Question: I have following table:

Actually this is a table in which Payment mode is in one '<tr>'
Graph in another '<tr>'
and Grid in the same '<tr>' in another '<td>'
I just wanted to remove extra space between grid and table border.
For this i seted of grid to different widths, but space always comes along with it. (As i have mentioned in Red mark).
How can i remove that space?
Please help me.
For more clarity below is code for my table structure:
'''
<table cellpadding="0" cellspacing="0" width="25%">
<tr>
<td align="left" class="NormalText" colspan="2" style="font-weight: bold">
By Payment mode
</td>
</tr>
<tr>
<td align="left" style="width: 30%" valign="top">
<asp:Label ID="LblChartMonthTransPaywise" runat="server"></asp:Label>
</td>
<td align="left" valign="top" >
<asp:GridView ID="GrdChartMonthTransPaywise" runat="server" AutoGenerateColumns="false"
CellPadding="2" CellSpacing="2" ShowFooter="true" ShowHeader="false" Width="100%">
<RowStyle CssClass="NormalText" VerticalAlign="Top" />
<Columns>
<asp:TemplateField>
<ItemTemplate>
<%#Eval("PaymentMode")%>
</ItemTemplate>
<FooterTemplate>
Total:
</FooterTemplate>
<FooterStyle CssClass="NormalText" Font-Bold="true" HorizontalAlign="Right" />
<ItemStyle Width="40%" />
</asp:TemplateField>
<asp:TemplateField>
<ItemTemplate>
<asp:Label ID="LblAmt" runat="server" CssClass="NormalText"></asp:Label>
</ItemTemplate>
<ItemStyle HorizontalAlign="Right" Width="30%" />
<FooterTemplate>
<asp:Label ID="LblFootAmt" runat="server" CssClass="NormalText" Font-Bold="true"></asp:Label>
</FooterTemplate>
<FooterStyle HorizontalAlign="Right" Width="30%" />
</asp:TemplateField>
<asp:TemplateField>
<ItemTemplate>
<asp:Label ID="LblAmtPercentage" runat="server" CssClass="NormalText"></asp:Label>
</ItemTemplate>
<ItemStyle HorizontalAlign="Right" />
</asp:TemplateField>
</Columns>
</asp:GridView>
</td>
</tr>
</table>
'''
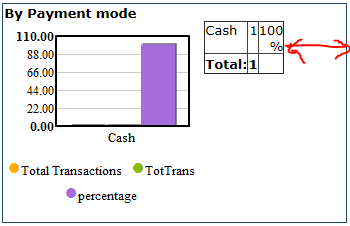
Answer: I done this by setting 'margin-right:100px' to above gridview as follows.
'''
<td align="left" valign="top" style="margin-right:100px" >
'''